Question: Suppose we have a numbered circle. We want to go from point A to point B but we don't know if we should go to the left or to the right. How would you, using numbers, calculate in which direction you should go?

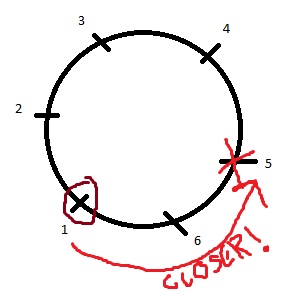
Answer: First make sure that every calculation you do is modulo 6 (or 'n'). That means -2 modulo 6 = 4. Then you can calculate once a clockwise trip and one counter clockwise. The clockwise trip is B-A, counter clockwise A-B. Then compare those two results, the lower one wins.
Example:
A = 1, B = 5
clockwise move: B-A = 4
counter cw move: A-B = -4 = 2
Example 2:
A = 5, B = 1
clockwise move: B-A = 2
counter cw move: A-B = 4